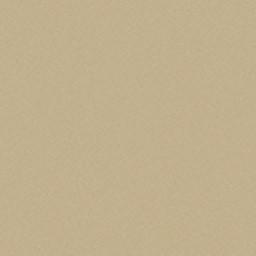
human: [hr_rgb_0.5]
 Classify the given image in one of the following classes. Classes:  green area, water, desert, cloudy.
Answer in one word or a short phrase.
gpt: desert